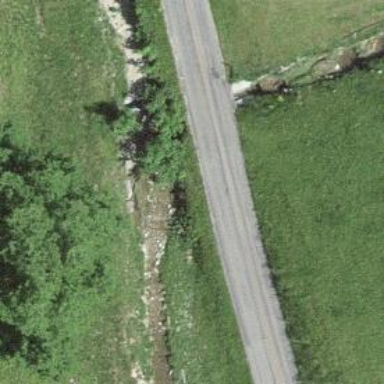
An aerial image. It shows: Unclassified road.